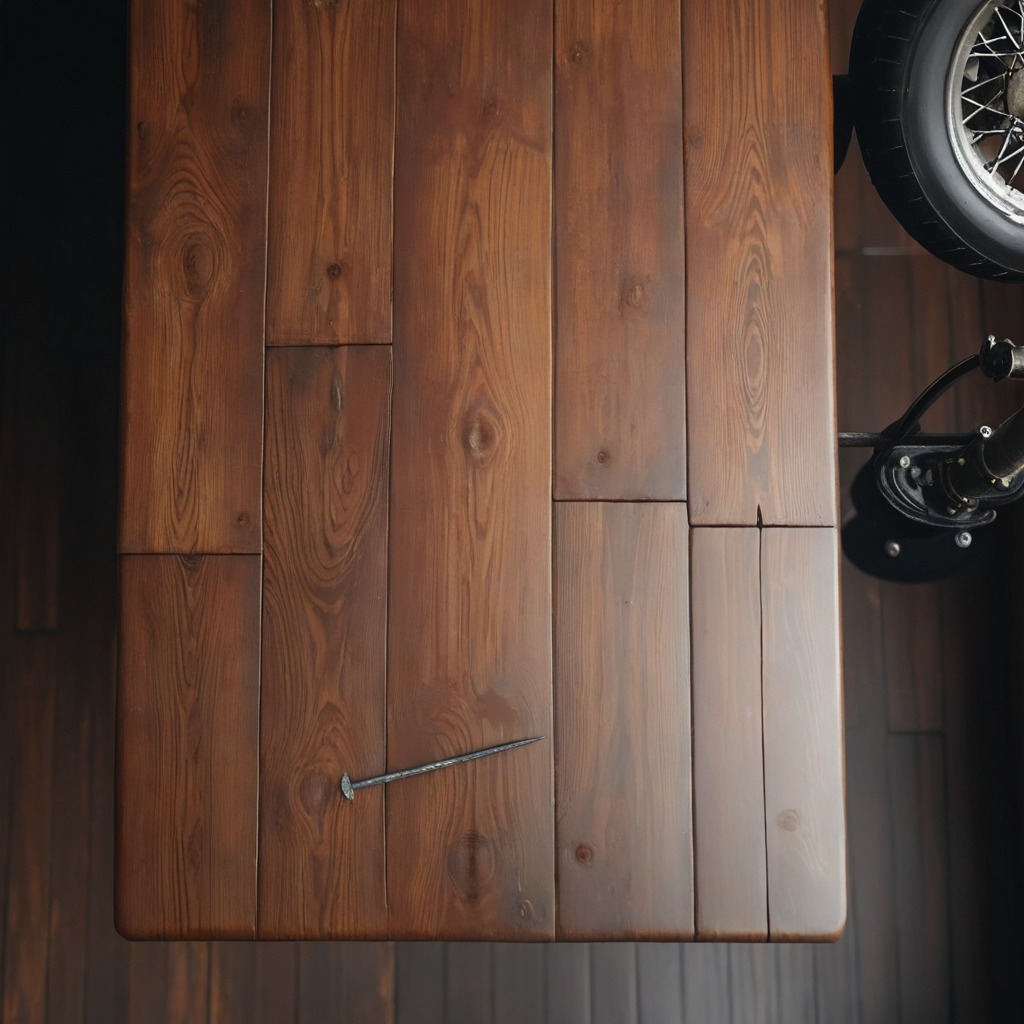
An iron nail is lying on the wooden table in the vintage motorcycle garage.